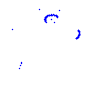
Particle: kaon